Question: In my app two button arranged vertically in LinearLayout. i want to provide a gap between two buttons. Please provide a solution...
my layout as follows
'''
<?xml version="1.0" encoding="utf-8"?>
<LinearLayout
xmlns:android="http://schemas.android.com/apk/res/android"
android:layout_width="fill_parent"
android:layout_height="wrap_content"
android:orientation="vertical"
android:padding="10dp"
>
<Button
android:id="@+id/btnAction1"
android:layout_width="fill_parent"
android:layout_height="wrap_content"
android:background="@drawable/cool_button"
android:text = "HiText1"
/>
<Button
android:id="@+id/btnAction2"
android:layout_width="fill_parent"
android:layout_height="wrap_content"
android:background="@drawable/cool_button"
android:text="HiText2"
android:layout_below="@id/btnAction1"
/>
</LinearLayout>
'''
image

thanks in advance
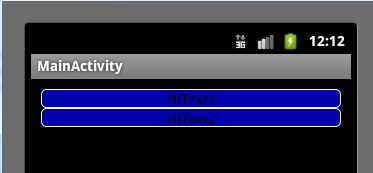
Answer: Add a margin (android:layout_marginTop="50dp") to the top of of the second button:
'''
<?xml version="1.0" encoding="utf-8"?>
<LinearLayout
xmlns:android="http://schemas.android.com/apk/res/android"
android:layout_width="fill_parent"
android:layout_height="wrap_content"
android:orientation="vertical"
android:padding="10dp"
>
<Button
android:id="@+id/btnAction1"
android:layout_width="fill_parent"
android:layout_height="wrap_content"
android:background="@drawable/cool_button"
android:text = "HiText1"
/>
<Button android:layout_marginTop="50dp"
android:id="@+id/btnAction2"
android:layout_width="fill_parent"
android:layout_height="wrap_content"
android:background="@drawable/cool_button"
android:text="HiText2"
android:layout_below="@id/btnAction1"
/>
</LinearLayout>
'''